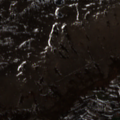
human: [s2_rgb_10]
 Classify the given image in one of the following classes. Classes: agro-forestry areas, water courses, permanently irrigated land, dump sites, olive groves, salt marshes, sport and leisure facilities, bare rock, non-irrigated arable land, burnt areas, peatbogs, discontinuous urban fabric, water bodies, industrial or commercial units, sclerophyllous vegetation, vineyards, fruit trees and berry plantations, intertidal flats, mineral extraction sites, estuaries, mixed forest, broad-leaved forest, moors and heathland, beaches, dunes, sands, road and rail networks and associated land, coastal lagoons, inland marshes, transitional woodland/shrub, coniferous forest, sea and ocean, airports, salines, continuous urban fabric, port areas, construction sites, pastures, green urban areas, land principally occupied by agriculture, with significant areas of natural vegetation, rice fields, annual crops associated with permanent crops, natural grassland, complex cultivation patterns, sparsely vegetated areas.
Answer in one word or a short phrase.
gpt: complex cultivation patterns, land principally occupied by agriculture, with significant areas of natural vegetation, natural grassland, transitional woodland/shrub, sparsely vegetated areas